Question: I have a file called 'definitions.csv' which contains names of regions in Europe. On each line I have an rgbcode following a regionname. These regionnames however can contain special characters like :
n,e,a ...
I have read through some threads here and one of the solutions was to change the BufferedReader(FileReader) to
BufferedReader(InputStreamReader(FileInputStream(definition.csv"),"UTF-8"))
To no avail unfortunately,when I print out the regionnames in Netbeans I get :

The method where I extract all data from the CSV-file into one large String.
'''
public String retrieveDefinitionsCSVContent(BufferedReader br) {
try {
// here the file is read ,using the modified Readers
br = new BufferedReader(new InputStreamReader(new FileInputStream(definition.csv"), "UTF-8"));
StringBuilder sb = new StringBuilder();
String lijn = br.readLine();
while (lijn != null) {
sb.append(lijn);
sb.append("
");
lijn = br.readLine();
}
String DefCSV = sb.toString();
return DefCSV;
} catch (FileNotFoundException fnfe) {
System.out.println("definition.csv not found for readDefinitionCSV()");
} catch (IOException io) {
System.out.println("problem occurred reading definition.csv for readDefinitionCSV()");
}
return "Error in readDefinitionCSV()";
}
'''
The method where I chop up the long String from the previous method,into smaller chunks so I can manipulate and read the data more clearly.
'''
public void initBasicRGB(String definitionCSVContent) {
System.out.println("initBasicRGB");
String[] lines = definitionCSVContent.split("
");
String[] values;
int i = 0;
for (String s : lines) {
values = s.split(";");
if (!s.isEmpty() && values.length == 6 && i != 0) {
int red = Integer.parseInt(values[1]);
int green = Integer.parseInt(values[2]);
int blue = Integer.parseInt(values[3]);
String nameProvince = values[4];
// in purgeString I eliminate the special characters by replacing them by their signless counterparts : a=>a (this shouldnt interfere since everything malfunctioned already before I implemented purgeString)
nameProvince = purgeString(nameProvince);
basicRGB.put(new Color(red, green, blue), nameProvince);
System.out.println(new Color(red, green, blue) + " " + nameProvince);
if (isNumber(values[0])) {
provinceID.put(Integer.parseInt(values[0]), nameProvince);
}
}
i++;
}
}
'''
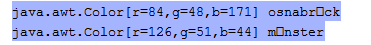
Answer: The CSV-file was encoded in iso-8859-1 instead of UTF-8.
'''
new BufferedReader (new InputStreamReader(new FileInputStream("C:\Program Files (x86)\Steam\SteamApps\common\Crusader Kings II\common\landed_titles\landed_titles.txt"),"iso-8859-1"
'''